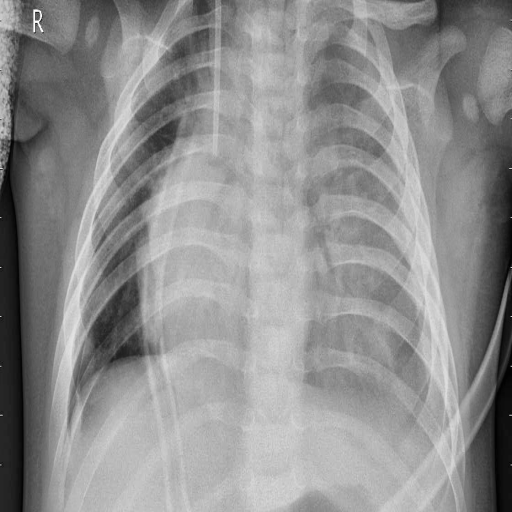
Finding: PNEUMONIA